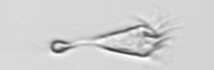
Label: Paratontonia_gracillima